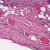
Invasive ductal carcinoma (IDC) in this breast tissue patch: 1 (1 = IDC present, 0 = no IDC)